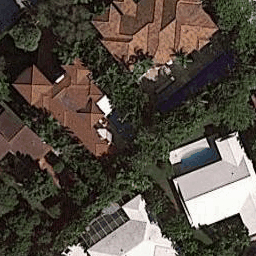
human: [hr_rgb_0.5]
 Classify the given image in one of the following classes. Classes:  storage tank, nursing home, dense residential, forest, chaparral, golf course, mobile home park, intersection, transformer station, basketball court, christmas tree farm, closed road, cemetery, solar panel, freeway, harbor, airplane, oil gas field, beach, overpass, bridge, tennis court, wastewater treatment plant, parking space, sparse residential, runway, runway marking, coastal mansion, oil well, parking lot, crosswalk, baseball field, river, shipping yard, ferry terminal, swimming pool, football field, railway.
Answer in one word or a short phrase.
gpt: coastal mansion